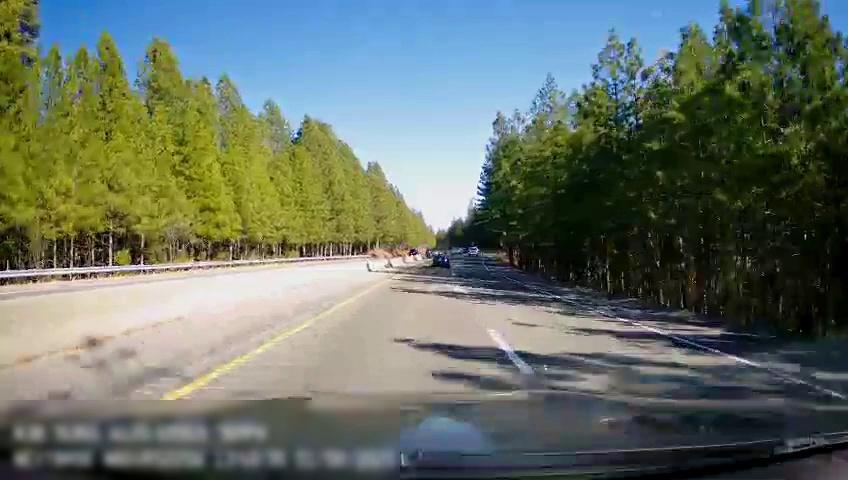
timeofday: Day
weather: Sunny
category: Drivable Space
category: Drivable Space
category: Vehicles | Car
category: Vehicles | Car
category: Lanes | Current Lane
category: Lanes | Current Lane
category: Lanes | Alternate Lane